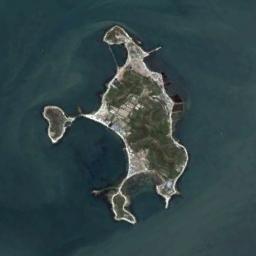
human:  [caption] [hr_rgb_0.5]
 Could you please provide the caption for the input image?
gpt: Irregularly shaped islands are surrounded by blue water with green plants and houses on the island .

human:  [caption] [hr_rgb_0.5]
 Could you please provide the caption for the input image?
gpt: The island with some farmland is surrounded by green waters .

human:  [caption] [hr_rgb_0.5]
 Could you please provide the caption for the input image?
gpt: The island is surrounded by water .

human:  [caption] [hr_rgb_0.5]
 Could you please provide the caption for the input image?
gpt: The shape of the island is strange .

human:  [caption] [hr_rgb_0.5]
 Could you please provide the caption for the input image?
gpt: The green and brown island is surrounded by deep blue water .